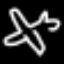
Label: airplane